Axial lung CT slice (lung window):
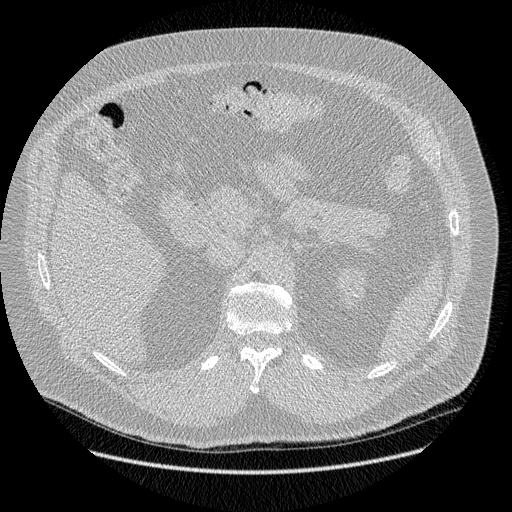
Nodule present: no